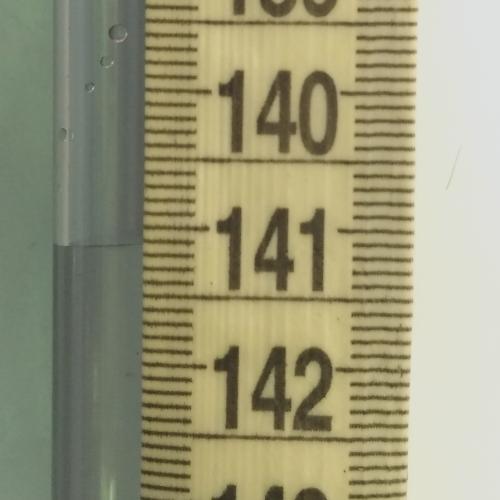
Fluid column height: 141.1 cm